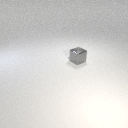
small gray metal cube